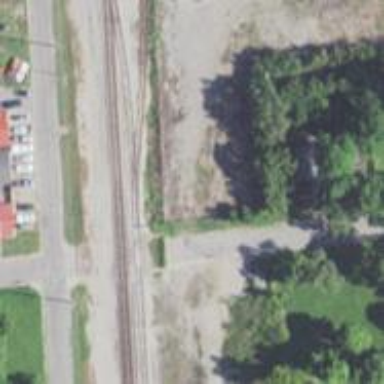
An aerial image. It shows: Railway spur service.